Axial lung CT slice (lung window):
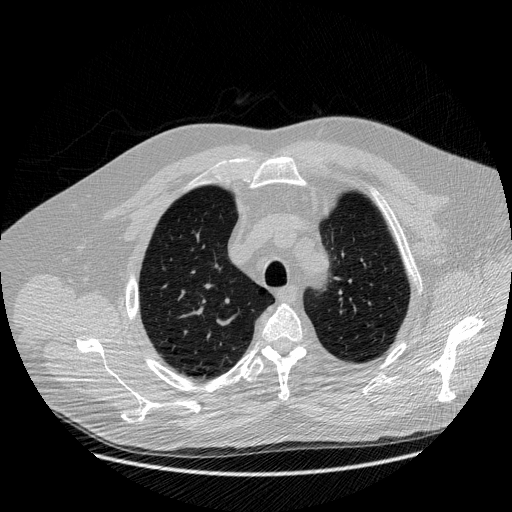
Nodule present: no